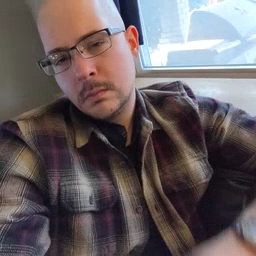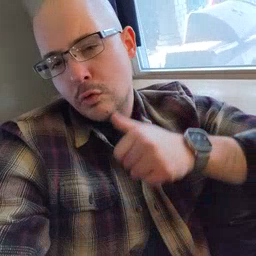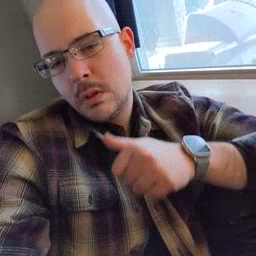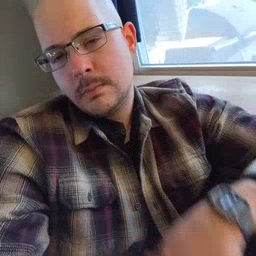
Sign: girl